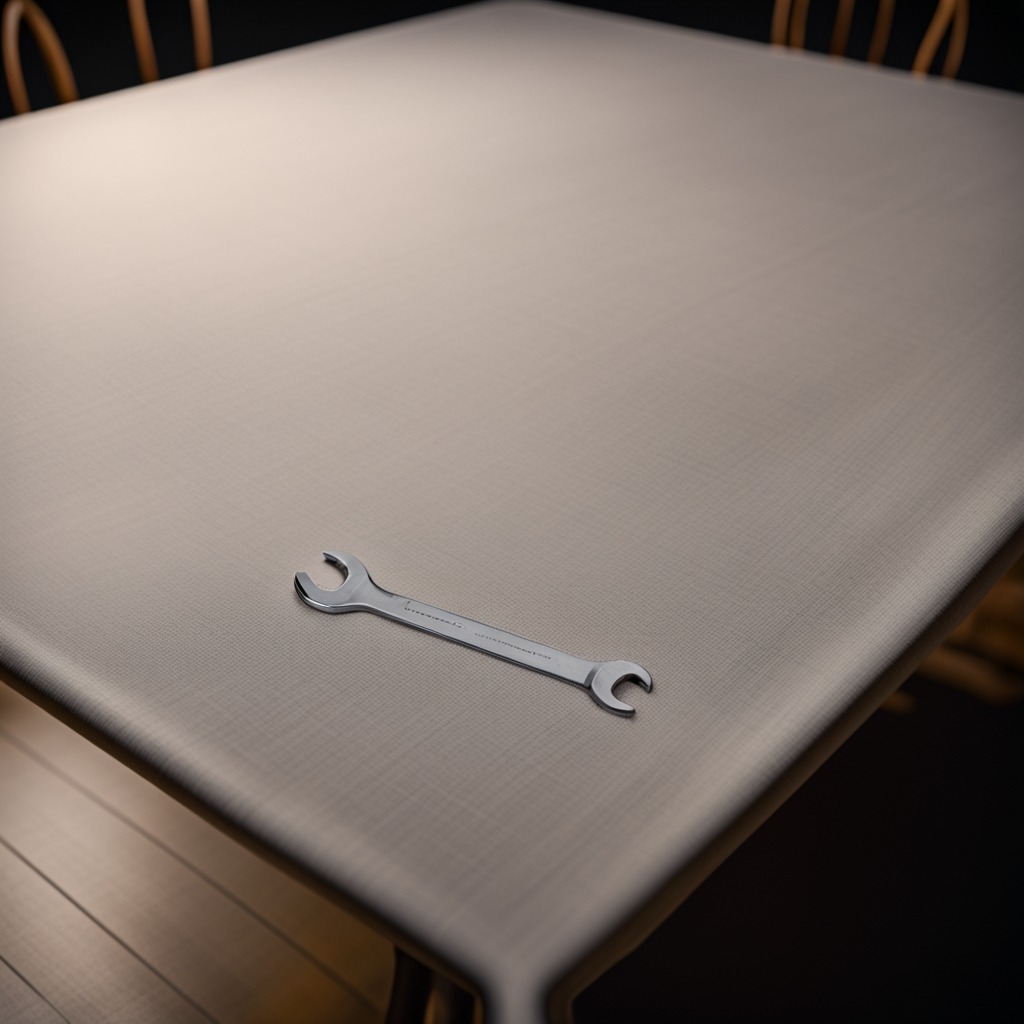
An wrench lies on a wooden table inside a workshop at night.